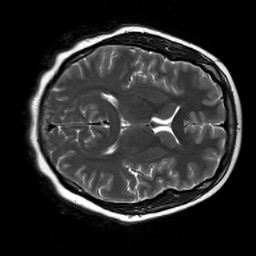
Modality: T2w
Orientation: axial
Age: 28
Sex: female
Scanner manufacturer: siemens
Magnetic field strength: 3 T
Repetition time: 7 s
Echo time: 0.09 s